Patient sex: M
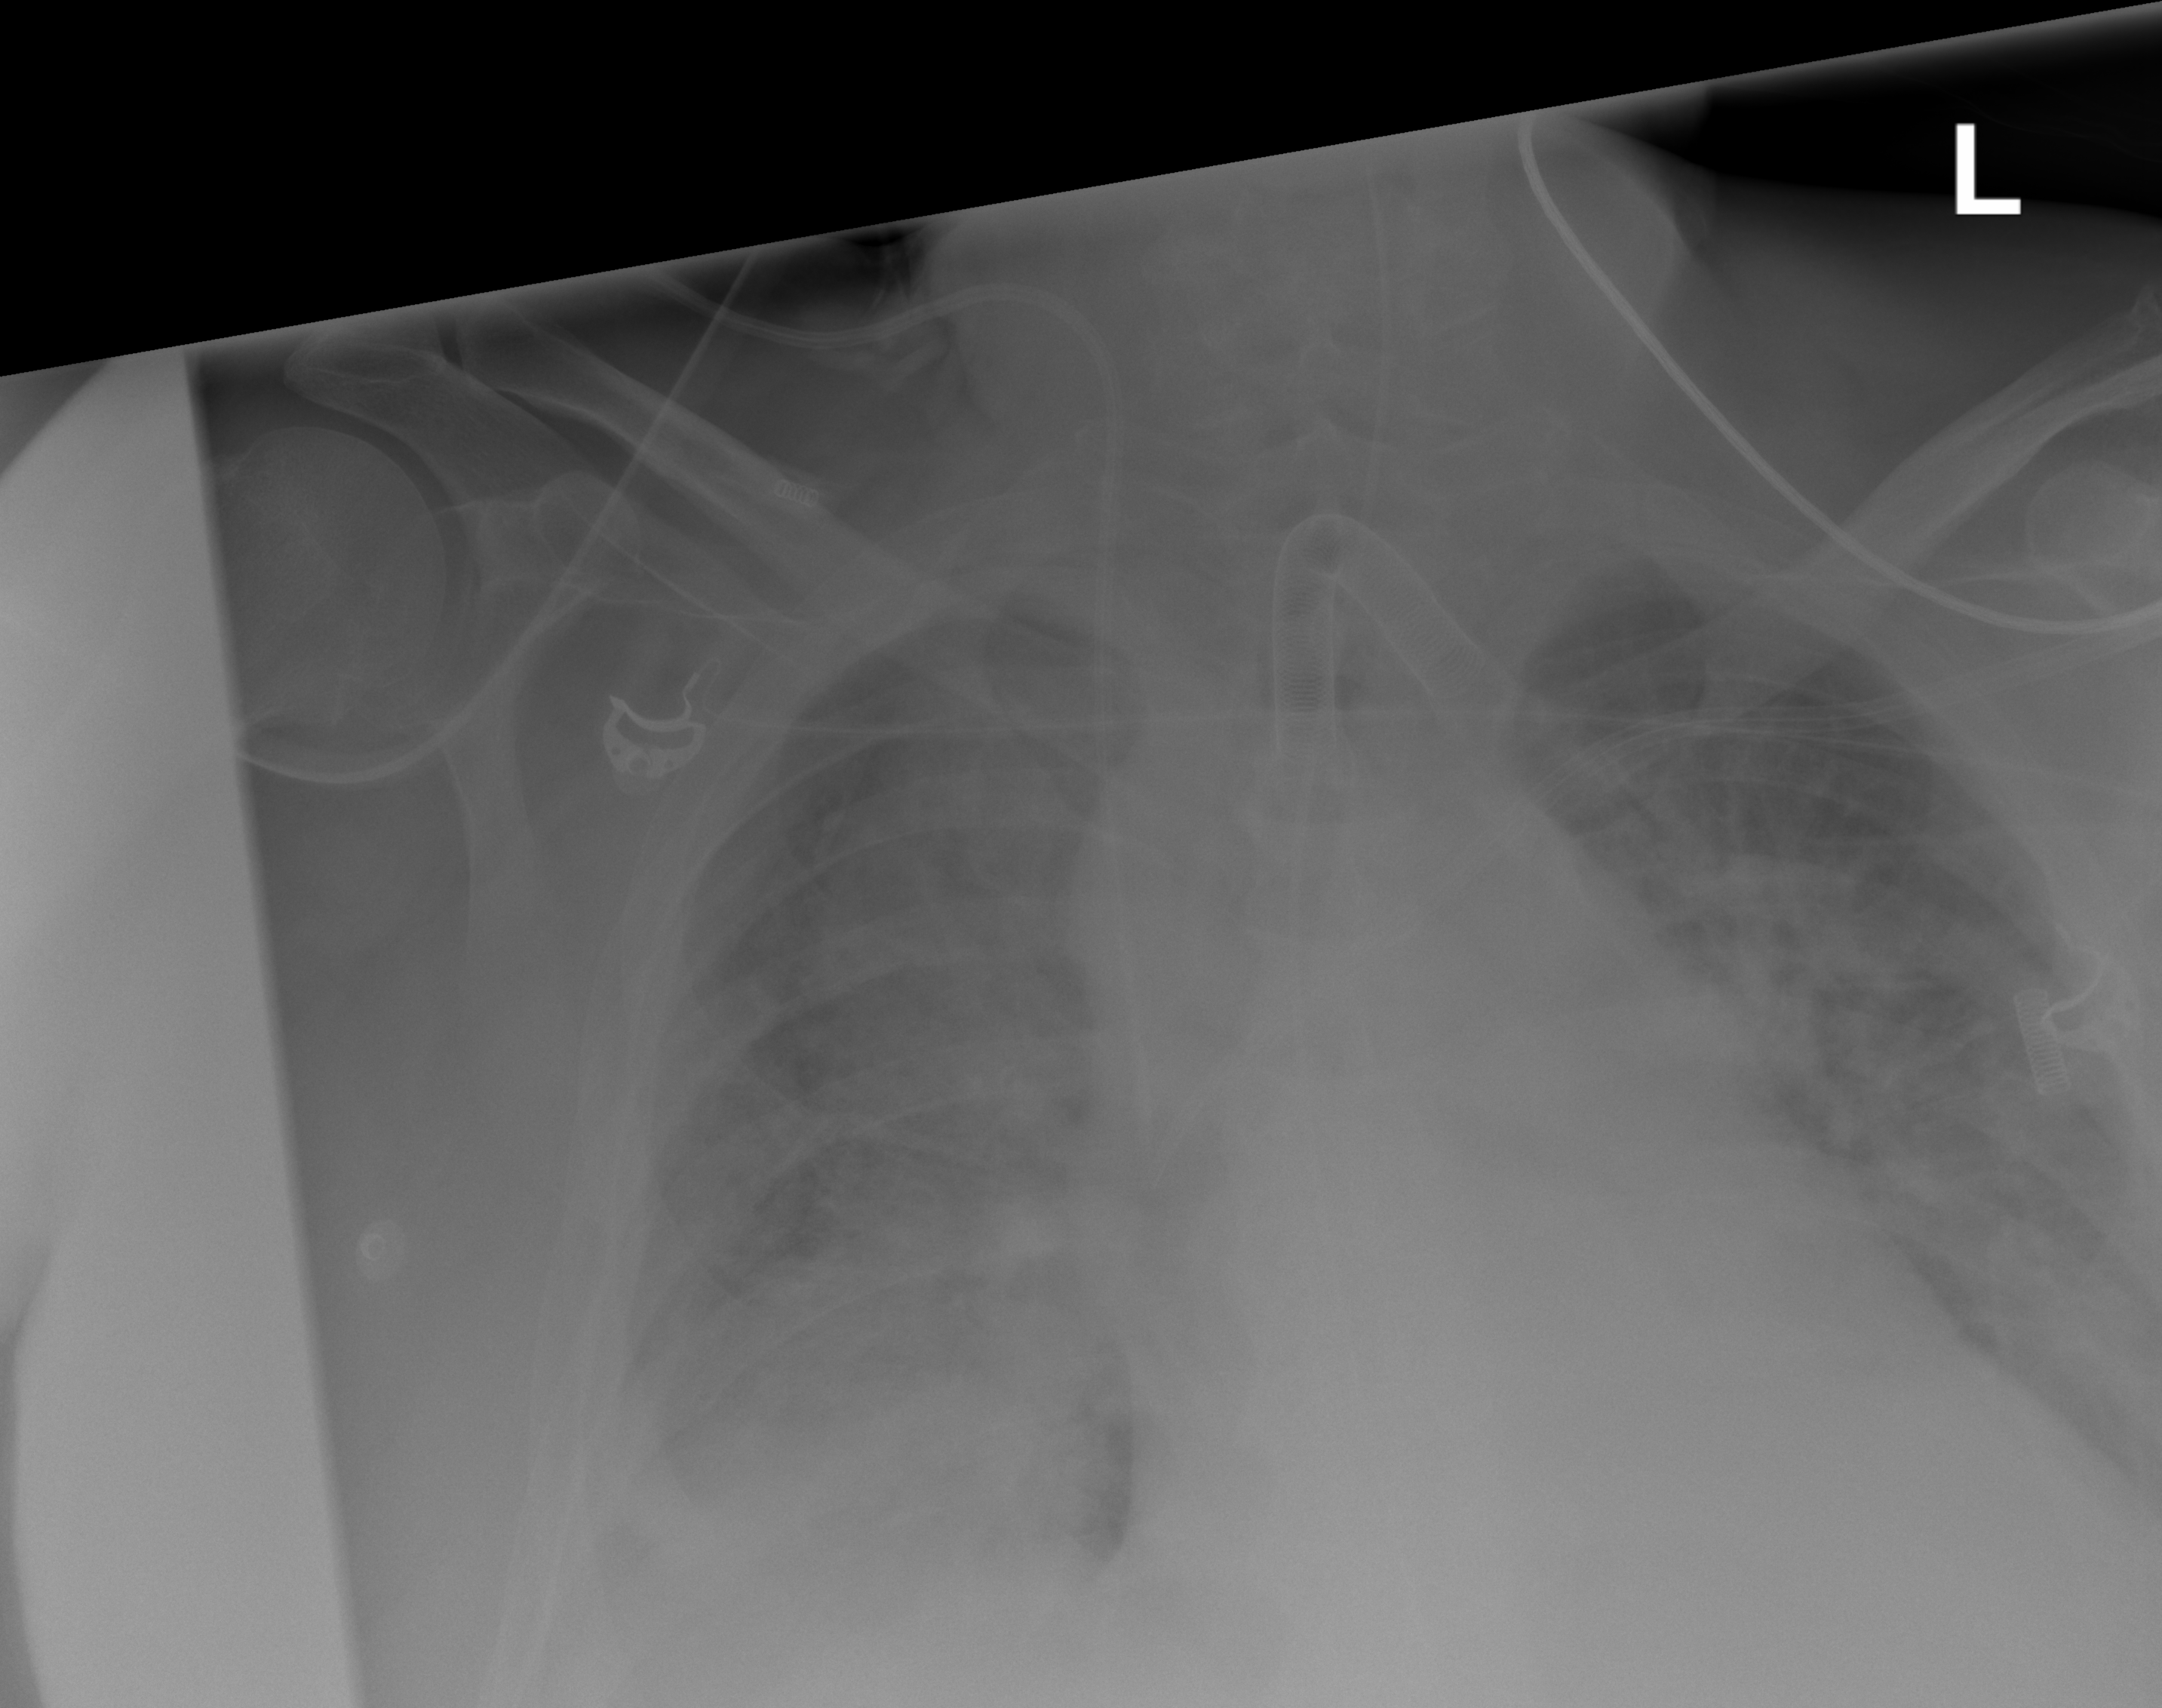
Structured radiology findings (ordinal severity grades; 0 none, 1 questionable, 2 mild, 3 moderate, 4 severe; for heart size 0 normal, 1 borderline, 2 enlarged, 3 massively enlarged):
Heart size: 2
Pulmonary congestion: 2
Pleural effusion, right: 3
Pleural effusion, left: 1
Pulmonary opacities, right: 3
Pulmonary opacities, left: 2
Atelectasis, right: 2
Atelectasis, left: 2